Question: If I place
'''
(insert-image (create-image "/tmp/test.png"))
'''
in a buffer, place the cursor after the last parenthesis and evaluate it with 'C-x C-e', then the image '/tmp/test.png' is displayed in the buffer:

Pretty neat. But,
1. I had to put the final parenthesis on a separate line, so the image is close to the left-hand side of the buffer. Is there a way to hide the (insert-image ...) text altogether?
2. The text file contains the (insert-image ...) text only, not the image. I'm happy with that, but is there a way to tell emacs to automatically replace all the (insert-image ...) expressions by their corresponding images (after the file is opened) without me having to type C-x C-e after each one?
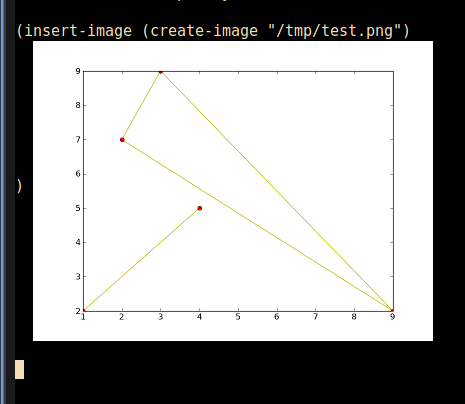
Answer: Take a look at <URL>, the inline image minor mode. It's included since Emacs-23, IIRC.
'iimage-mode'